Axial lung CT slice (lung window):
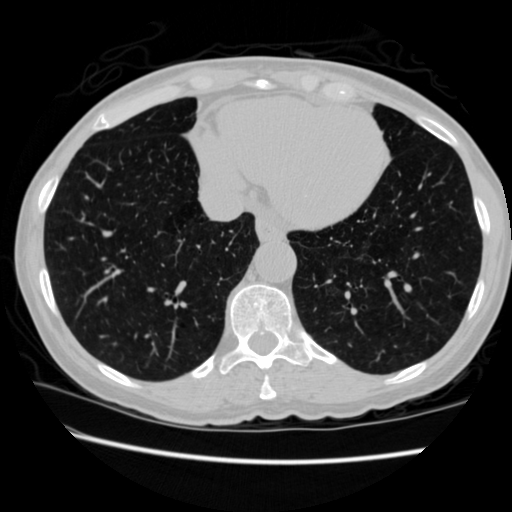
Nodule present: no